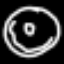
Label: donut